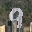
Label: 9